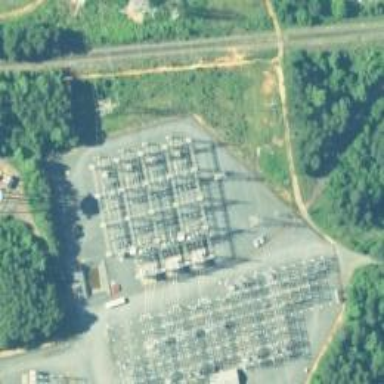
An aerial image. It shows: Switch used for power control.